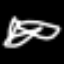
Label: airplane